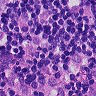
Metastatic tissue present: yes